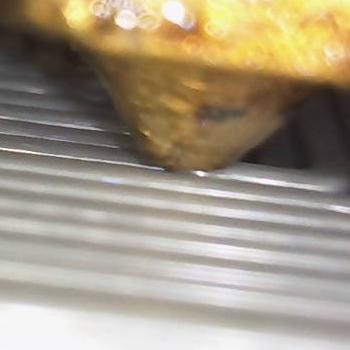
Flow rate: 100%